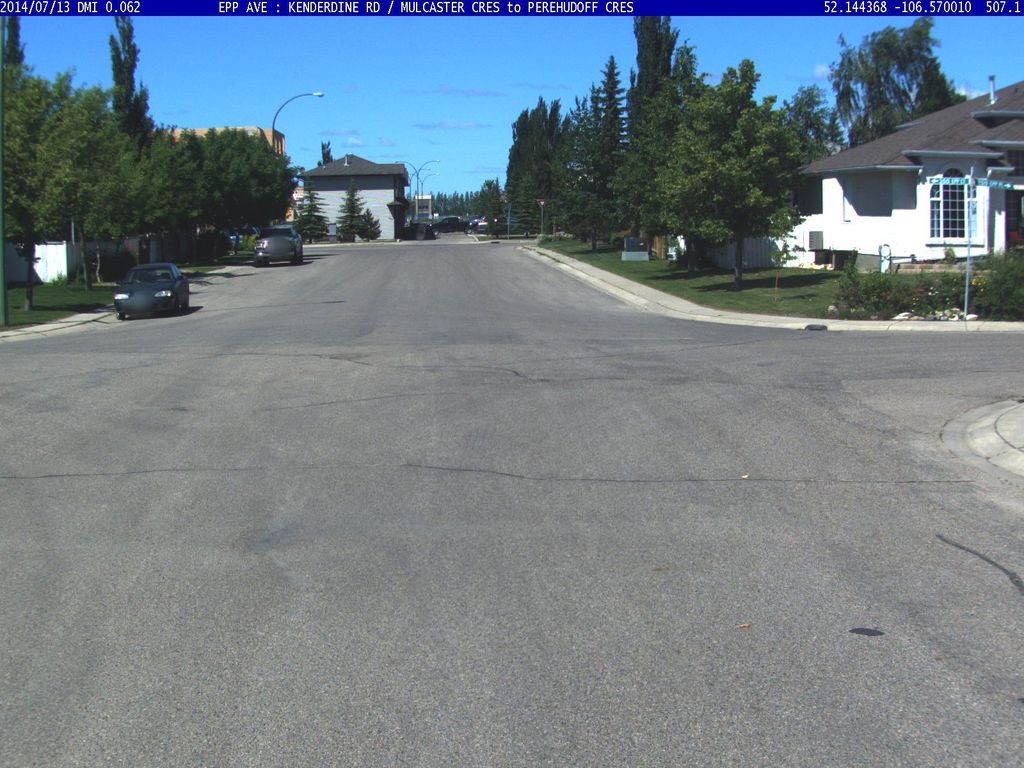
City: saskatoon